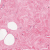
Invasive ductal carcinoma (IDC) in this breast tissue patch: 0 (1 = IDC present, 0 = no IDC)